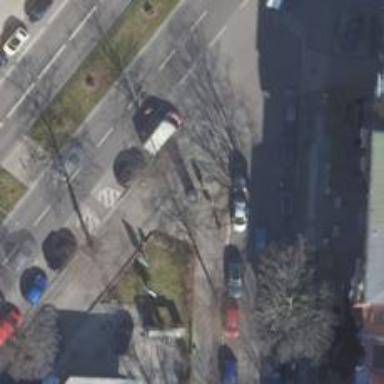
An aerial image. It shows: Advertising column.